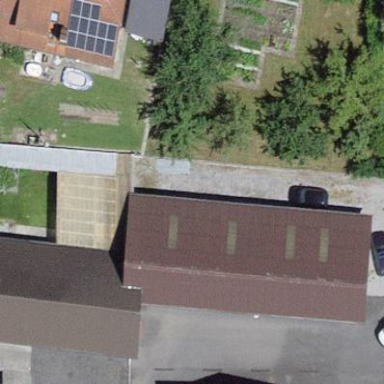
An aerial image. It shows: Shed.